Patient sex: F
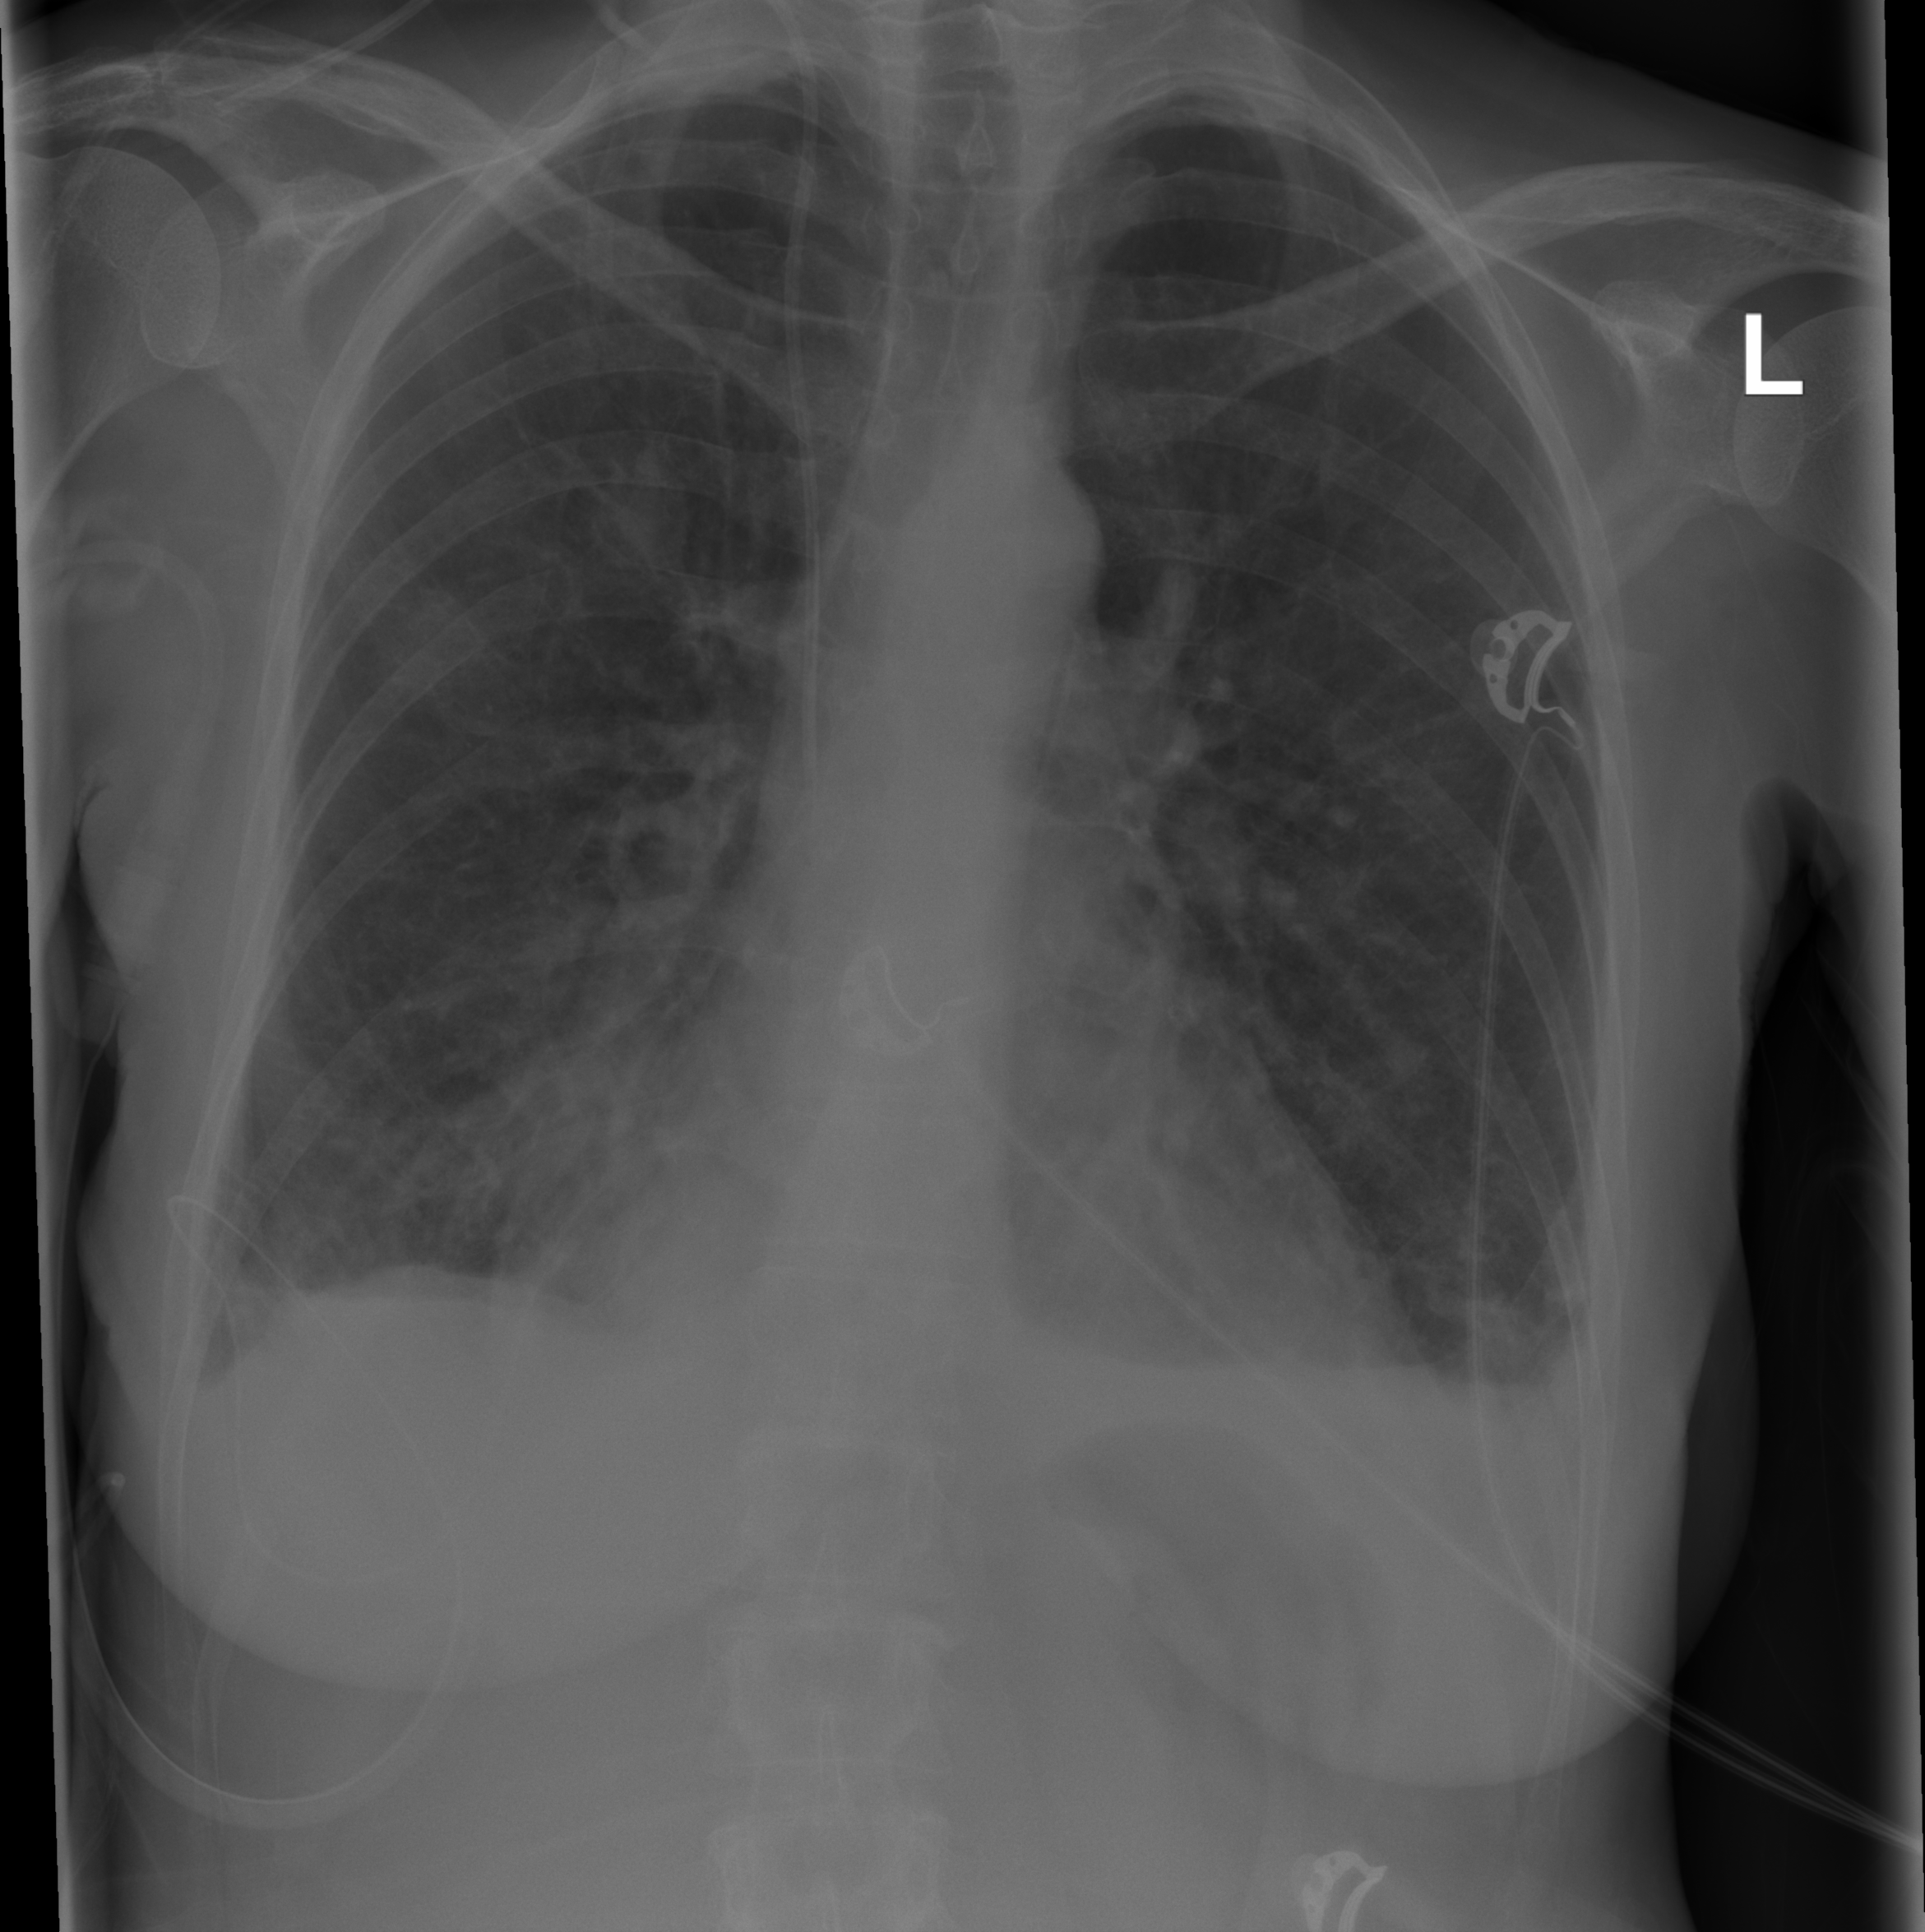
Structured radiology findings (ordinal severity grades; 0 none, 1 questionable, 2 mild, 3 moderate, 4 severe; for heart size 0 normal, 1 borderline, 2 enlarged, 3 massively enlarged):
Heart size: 1
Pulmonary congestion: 0
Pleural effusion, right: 1
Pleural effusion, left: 2
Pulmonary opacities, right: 3
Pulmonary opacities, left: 2
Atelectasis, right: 2
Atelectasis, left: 1